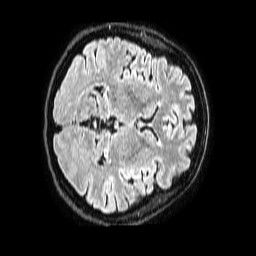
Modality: FLAIR
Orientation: axial
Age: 55
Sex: female
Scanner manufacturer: philips
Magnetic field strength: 1.5 T
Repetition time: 4.8 s
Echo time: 0.3 s